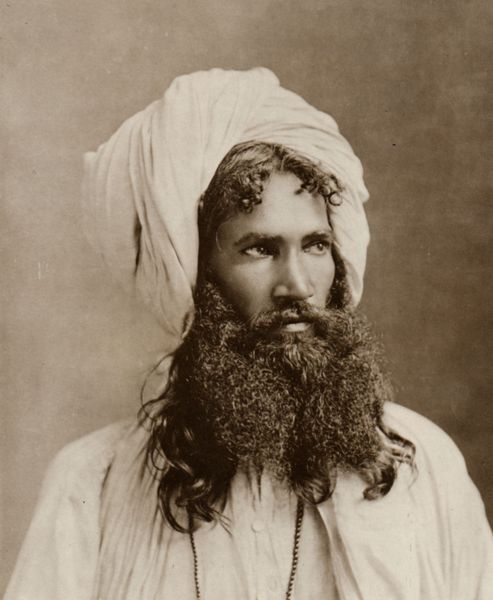
Titel: Ein Astrologe
Künstler: Raja Lala Deen Dayal
Schlagwörter: haut, kopf, mann, umhang, weiß, braun, grau, haar, licht, mund, nase, profil, schmuck, schwarz, stirn, blick, tuch, alt, bart, hemd, jung, schnurrbart, wand, augen, falten, kleidung, vollbart, bild, bildnis, portrait, porträt, ferne, gewand, haare, mantel, augenbrauen, brustbild, bruststück, knopf, lippen, locken, löckchen, potrait, schön, kopfbedeckung, farbig, seitlich, ansicht, afrika, kette, sepia, wild, ernst, büste, dreiviertelprofil, perlenkette, exotisch, foto, fotografie, photographie, hautfarbe, orient, orientalisch, schwarzweiss, dreiviertel, seite, koteletten, photo, arabisch, halbprofil, dunkelhäutig, fernweh, jesus, mönch, brustansicht, oberlippenbart, fotographie, tunika, indien, turban, guru, arabien, islam, perser, filz, araber, dokument, sultan, kaftan, rauschebart, moslem, persisch, kräuselbart, muslim, afghanistan, inder, pakistan, gelockt, berber, farbiger, langhaarig, muslime, bick, studioaufnahme, lach, gläubiger, verfilzt, retro, sekte, ferner blick, fotografphie, fremdartig, oberammegau, ruschebart